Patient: sex F, age 60
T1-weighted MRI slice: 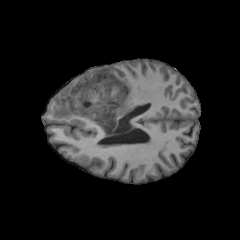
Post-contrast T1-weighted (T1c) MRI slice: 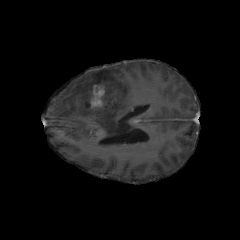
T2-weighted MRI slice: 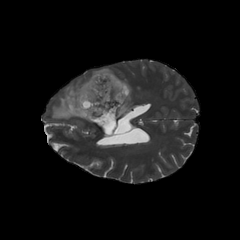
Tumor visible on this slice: yes
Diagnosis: Astrocytoma, IDH-mutant
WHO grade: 3